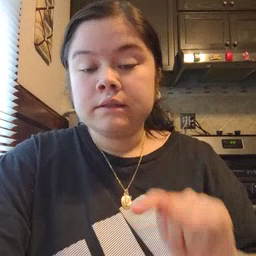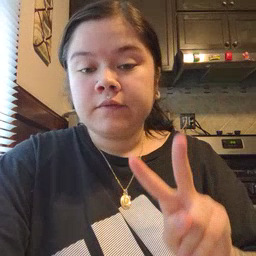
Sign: TV